Aerial crown-view tile of a tropical tree (Barro Colorado Island, Panama), acquired 20250915:
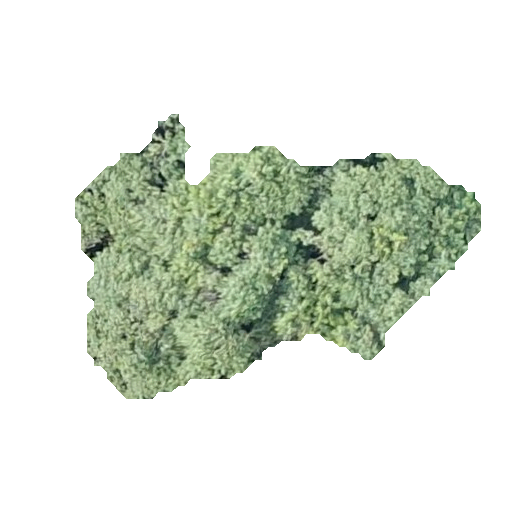
Species: Luehea seemannii
GBIF accepted scientific name: Luehea seemannii
Crown area: 104.503 m²